Interaction volume radius: 5 \u00c5
Interaction volume height: 30 \u00c5
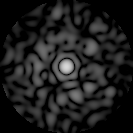
Disorder parameter: 0.8142